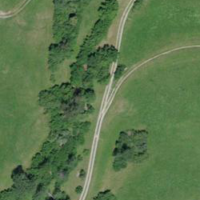
EUNIS habitat code: 24
Species observed at this site:
Vincetoxicum hirundinaria